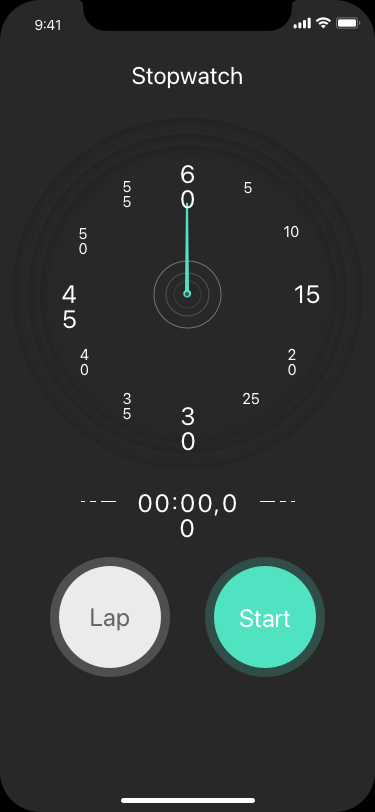
Text in this UI design:
60
30
45
15
5
10
20
25
35
40
50
55
Stopwatch
00:00,00